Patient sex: F
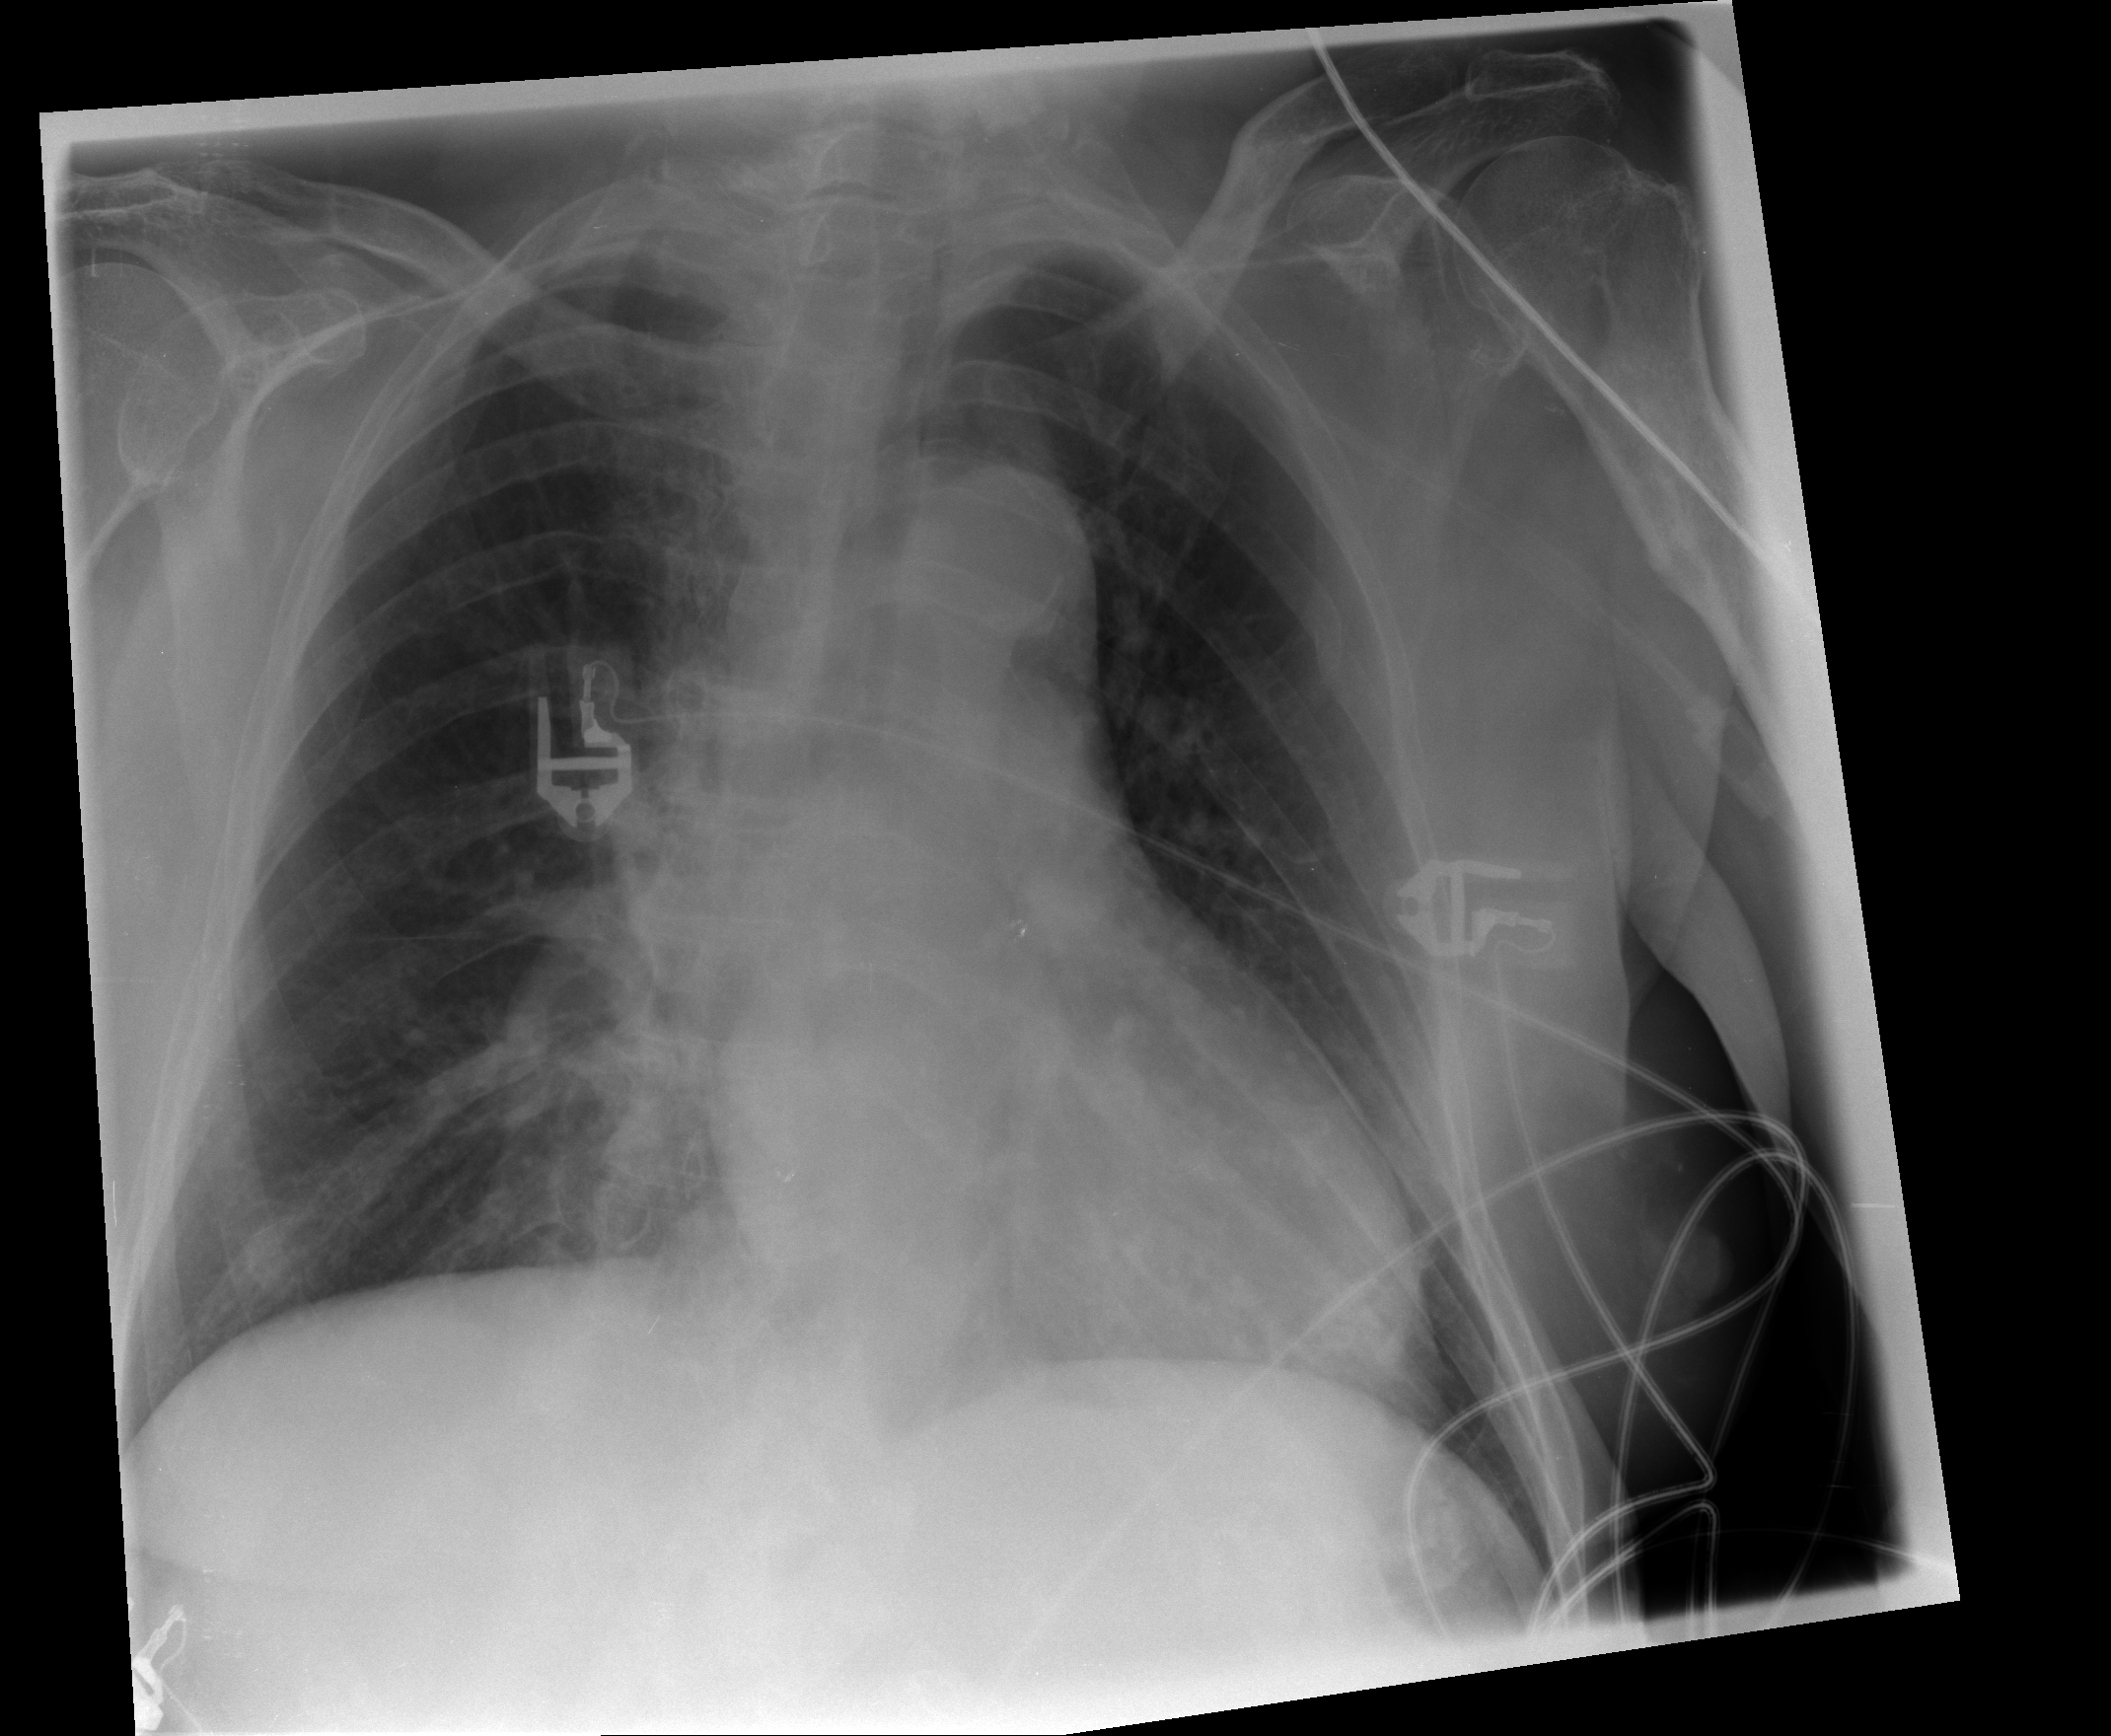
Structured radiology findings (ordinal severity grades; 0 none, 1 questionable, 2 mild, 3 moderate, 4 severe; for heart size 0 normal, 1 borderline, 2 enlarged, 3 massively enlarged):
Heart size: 1
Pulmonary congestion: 1
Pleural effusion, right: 0
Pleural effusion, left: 0
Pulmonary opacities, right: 0
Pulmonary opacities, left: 0
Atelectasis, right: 2
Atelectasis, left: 2